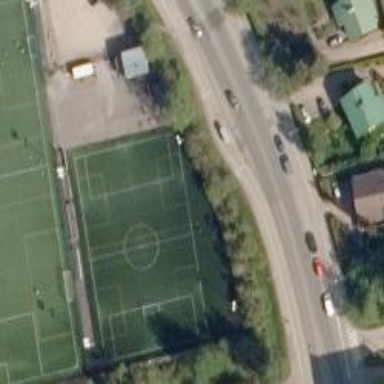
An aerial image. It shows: Sandy pitch designated for leisure land activities. It can be used for both ice hockey and soccer.